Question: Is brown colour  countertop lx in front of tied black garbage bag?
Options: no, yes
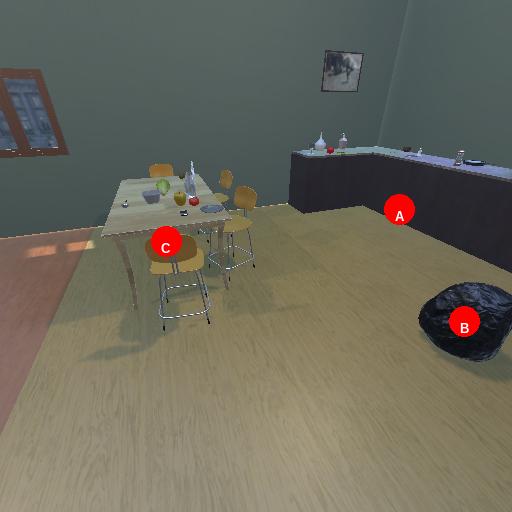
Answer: no